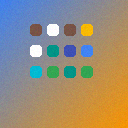
Screen state: on